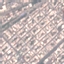
Label: Residential